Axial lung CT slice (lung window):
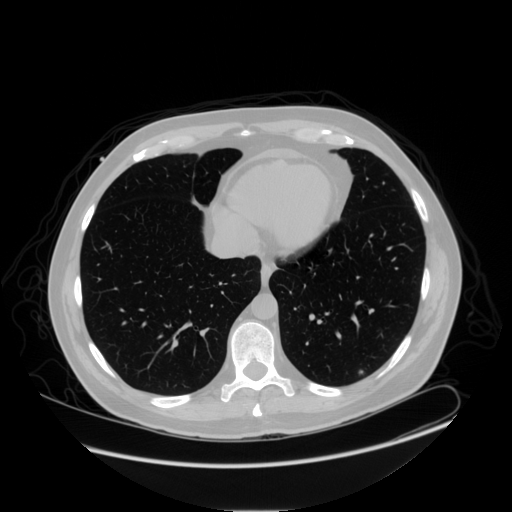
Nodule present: no